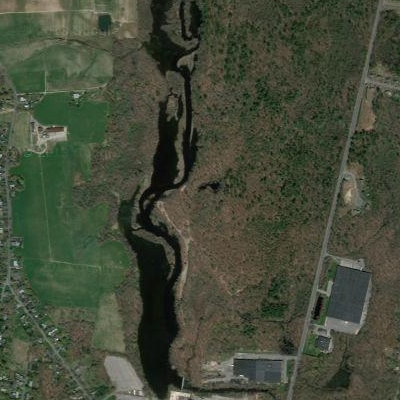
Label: RiverLake